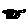
Label: tree